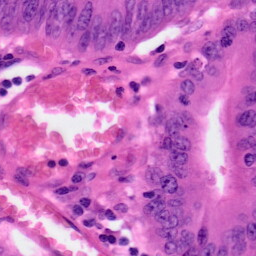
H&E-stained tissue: Colon